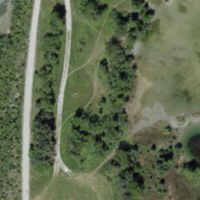
EUNIS habitat code: 26
Species observed at this site:
Tachybaptus ruficollis
Gentiana cruciata
Corvus corone
Fulica atra
Anas platyrhynchos
Delichon urbicum
Aythya fuligula
Passer domesticus
Gallinago gallinago
Sylvia atricapilla
Spinus spinus
Carduelis carduelis
Turdus merula
Phylloscopus collybita
Parus major
Tringa glareola
Corvus corax
Falco tinnunculus
Motacilla alba
Ficedula hypoleuca
Periparus ater